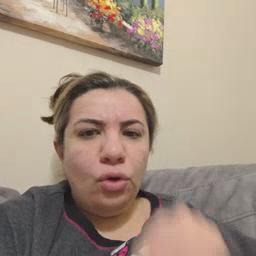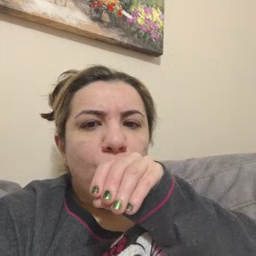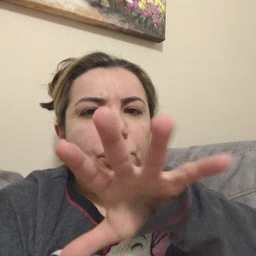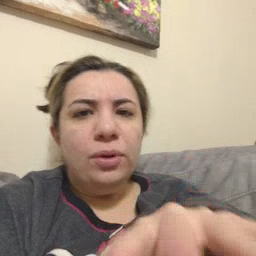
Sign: blow